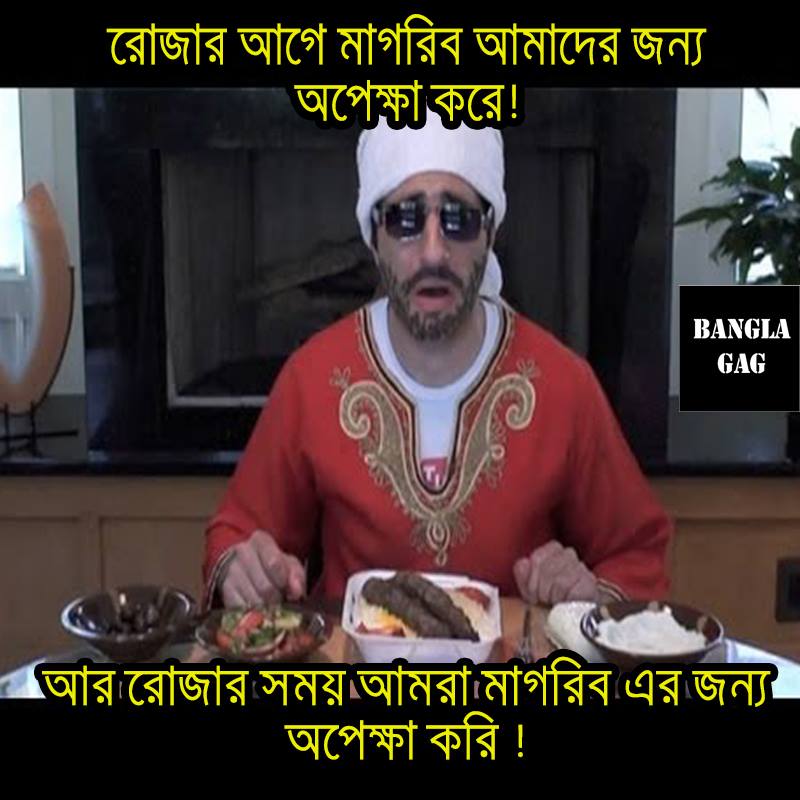
Caption: রোজার আগে মাগরিব আমাদের জন্য আমাদের জন্য অপেক্ষা করে   !    আর রোজার সময় আমরা মাগরিব এর জন্য অপেক্ষা করি !
Label: non-hate